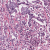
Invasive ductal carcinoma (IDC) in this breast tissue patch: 1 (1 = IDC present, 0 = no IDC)